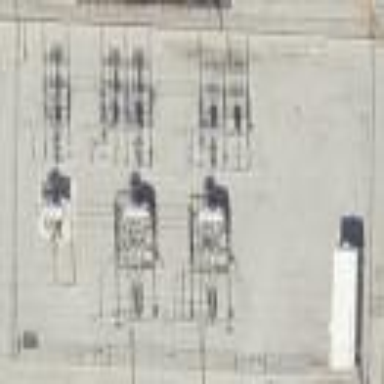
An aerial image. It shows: Industrial substation surrounded by fence.